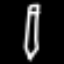
Label: pencil